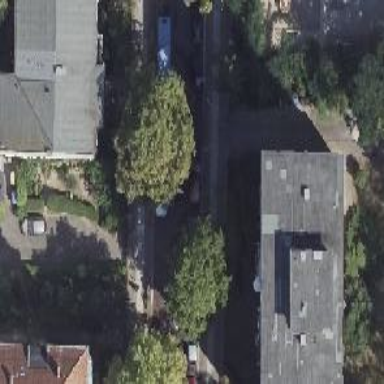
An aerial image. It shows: Residential road with asphalt surface and separate sidewalks on both sides. There is on-street parallel parking available on both sides of the road.